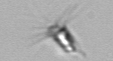
Label: Calciopappus